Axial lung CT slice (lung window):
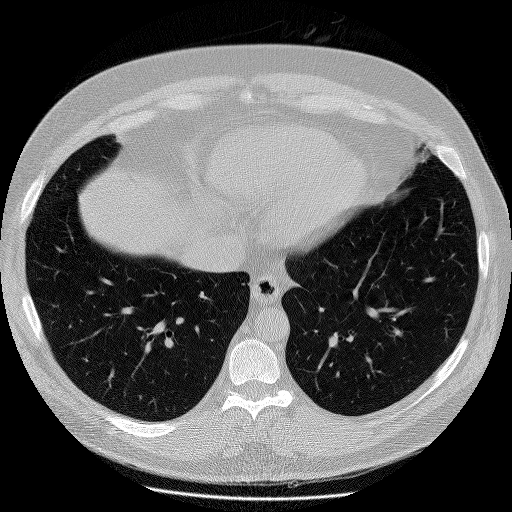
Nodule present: no